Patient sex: F
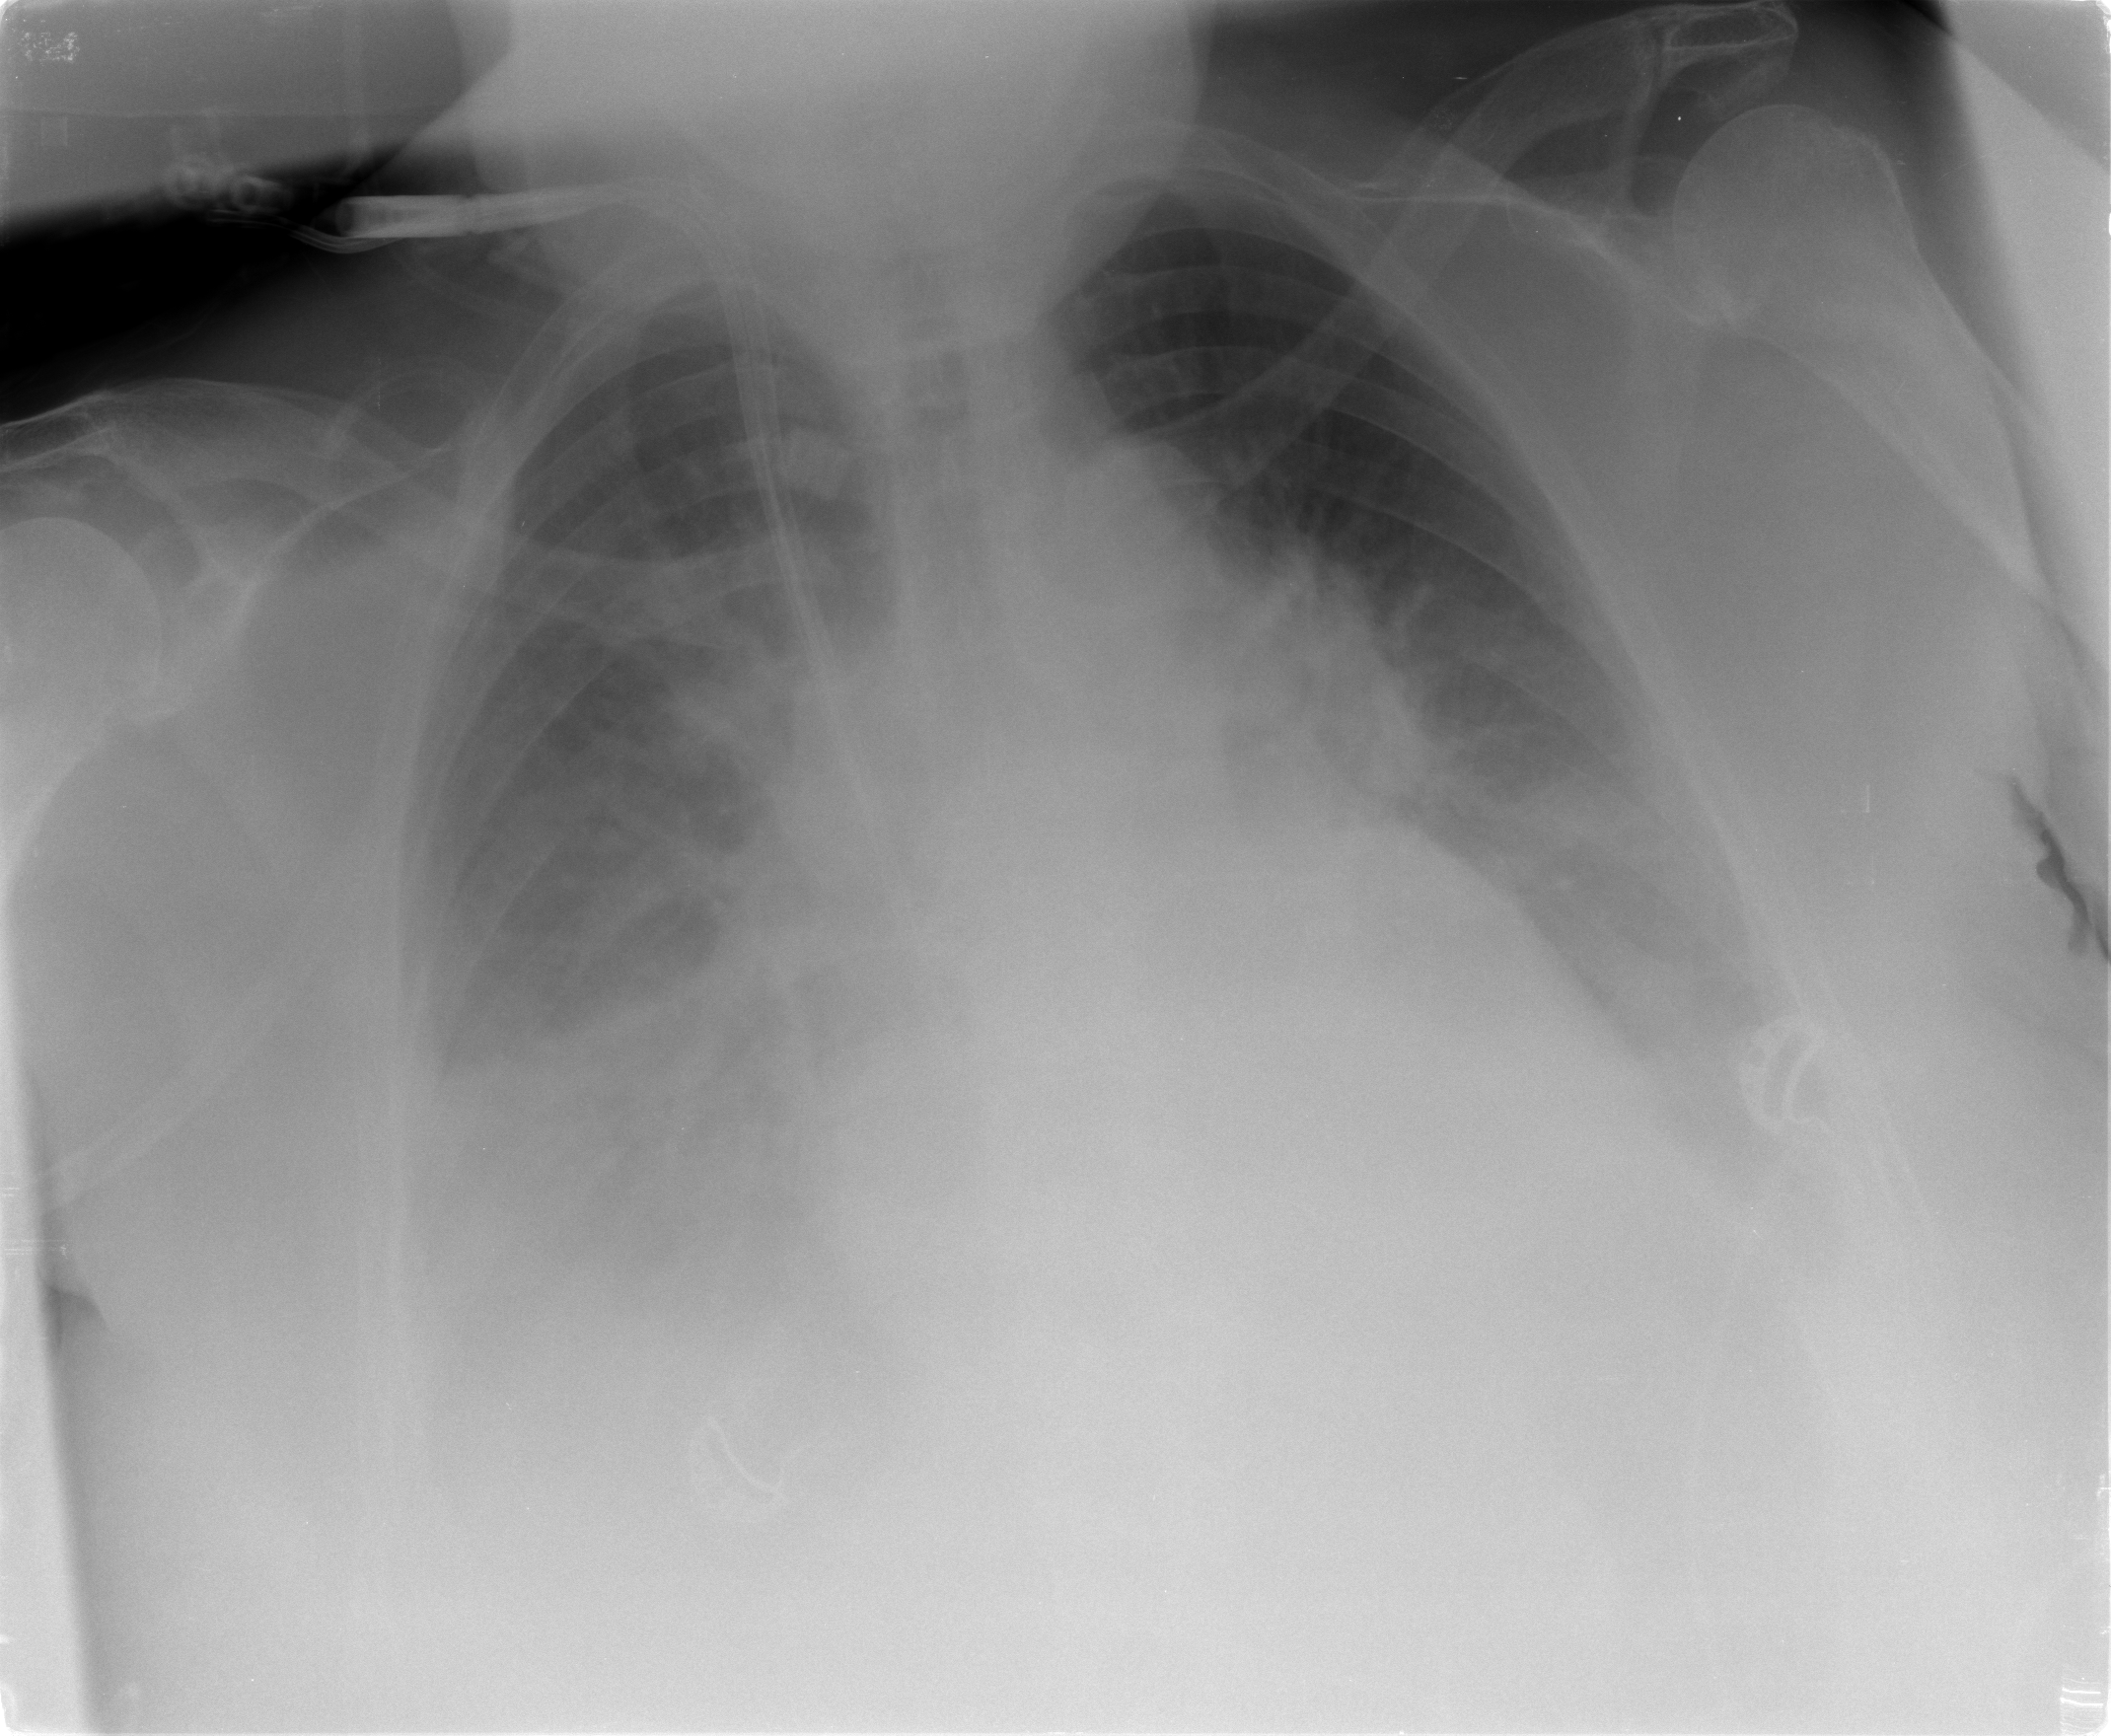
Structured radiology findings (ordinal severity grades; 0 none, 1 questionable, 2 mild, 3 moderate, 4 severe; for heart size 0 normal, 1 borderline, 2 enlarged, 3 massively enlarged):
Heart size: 0
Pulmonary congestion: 2
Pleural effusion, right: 3
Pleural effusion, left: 3
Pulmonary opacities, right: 1
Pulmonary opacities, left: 1
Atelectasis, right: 2
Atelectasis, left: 1